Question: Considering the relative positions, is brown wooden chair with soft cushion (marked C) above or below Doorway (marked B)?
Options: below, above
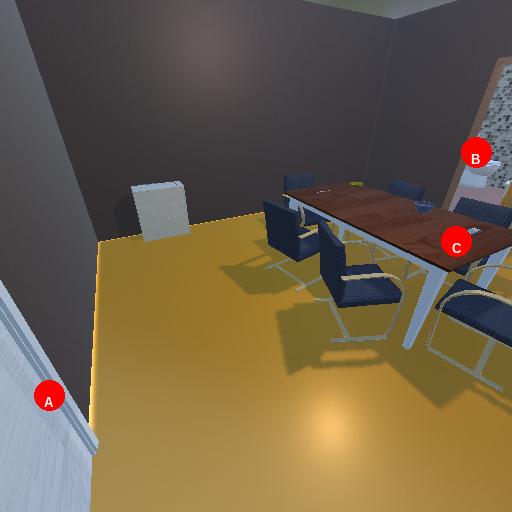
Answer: below